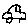
Label: car